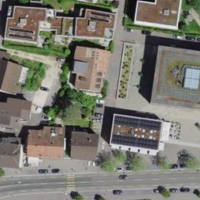
EUNIS habitat code: 54
Species observed at this site:
Aphrophora alni
Chiasmia clathrata
Spinus spinus
Centranthus ruber
Erithacus rubecula
Ebrechtella tricuspidata
Polygonia c-album
Porcellio scaber
Nomophila noctuella
Clogmia albipunctatus
Pyrrhula pyrrhula
Carcharodus alceae
Bombus terrestris
Cosmia trapezina
Bombus hypnorum
Prunella vulgaris
Motacilla alba
Diurnea fagella
Merodon equestris
Harpella forficella
Prunella modularis
Maniola jurtina
Drilus flavescens
Hemaris fuciformis
Pararge aegeria
Lasiocampa quercus
Cardamine pratensis
Chelidonium majus
Crocus tommasinianus
Pyrrhosoma nymphula
Gomphocerippus rufus
Plodia interpunctella
Osmia cornuta
Ficedula hypoleuca
Misumena vatia
Gonocerus acuteangulatus
Colias croceus
Streptopelia decaocto
Carduelis carduelis
Operophtera brumata
Tettigonia viridissima
Chrysis ignita
Anguis fragilis
Tulipa saxatilis
Corvus corone
Narcissus pseudonarcissus
Leptoglossus occidentalis
Sceliphron curvatum
Pyrausta despicata
Galeruca tanaceti
Erinaceus europaeus
Colias hyale
Hemipenthes maura
Euplagia quadripunctaria
Fritillaria meleagris
Eryngium campestre
Corvus corax
Podarcis muralis
Sturnus vulgaris
Lasiommata megera
Corvus frugilegus
Turdus merula
Pisaura mirabilis
Bellis perennis
Turdus pilaris
Calliphora vicina
Thaumetopoea processionea
Regulus regulus
Leucojum vernum
Anax imperator
Ectophasia crassipennis
Aphantopus hyperantus
Turdus viscivorus
Buteo buteo
Autographa gamma
Issus coleoptratus
Dendrocoptes medius
Pyronia tithonus
Aglais urticae
Picus viridis
Galanthus nivalis
Ixodes ricinus
Episyrphus balteatus
Tandonia budapestensis
Picus canus
Lycaena phlaeas
Cantharis rustica
Pieris mannii
Yponomeuta evonymella
Pieris napi
Pieris rapae
Helophilus pendulus
Pieris brassicae
Accipiter nisus
Alcedo atthis
Helix pomatia
Lucanus cervus
Aglais io
Aegithalos caudatus
Jynx torquilla
Sylvia atricapilla
Poecile palustris
Idaea fuscovenosa
Periparus ater
Pholidoptera griseoaptera
Forficula auricularia
Martes foina
Cyanistes caeruleus
Lophophanes cristatus
Chloris chloris
Passer domesticus
Tillus elongatus
Passer montanus
Papilio machaon
Vanessa cardui
Milvus migrans
Milvus milvus
Xanthorhoe ferrugata
Phylloscopus trochilus
Sciurus vulgaris
Allium ursinum
Eupeodes corollae
Ligdia adustata
Limax maximus
Argynnis paphia
Xylocopa violacea
Grapsus albolineatus
Strix aluco
Eupsilia transversa
Phylloscopus collybita
Coenonympha pamphilus
Deilephila porcellus
Carpocoris fuscispinus
Opisthograptis luteolata
Harmonia quadripunctata
Andrena vaga
Stictocephala bisonia
Halictus scabiosae
Sitta europaea
Deilephila elpenor
Phaneroptera nana
Falco tinnunculus
Dolycoris baccarum
Peribatodes rhomboidaria
Gonepteryx rhamni
Mustela erminea
Anas platyrhynchos
Syricoris lacunana
Cyaniris semiargus
Lymantria monacha
Dicranopalpus ramosus
Regulus ignicapilla
Amblyptilia acanthadactyla
Anthocharis cardamines
Phaneroptera falcata
Colotois pennaria
Issoria lathonia
Polyommatus icarus
Amphipyra pyramidea
Ciconia ciconia
Thymelicus sylvestris
Lygus pratensis
Eurydema oleracea
Eurydema ornata
Asio otus
Polistes dominula
Celastrina argiolus
Capreolus capreolus
Noctua comes
Lepisma saccharinum
Coreus marginatus
Ichthyosaura alpestris
Vespa crabro
Phragmatobia fuliginosa
Vanessa atalanta
Dryocopus martius
Phoenicurus ochruros
Phoenicurus phoenicurus
Troglodytes troglodytes
Sarcophaga carnaria
Graphocephala fennahi
Meles meles
Idaea rusticata
Aeshna cyanea
Hofmannophila pseudospretella
Lamprocapnos spectabilis
Sympetrum striolatum
Coccothraustes coccothraustes
Delichon urbicum
Thecla betulae
Certhia brachydactyla
Adalia decempunctata
Bufo bufo
Turdus philomelos
Falco subbuteo
Dendrocopos major
Bombus pratorum
Nymphalis polychloros
Panorpa communis
Vulpes vulpes
Pica pica
Garrulus glandarius
Rana temporaria
Corizus hyoscyami
Udea fulvalis
Grus grus
Araschnia levana
Motacilla cinerea
Macroglossum stellatarum
Amphimallon solstitiale
Fringilla coelebs
Felis catus
Columba palumbus
Fringilla montifringilla
Parus major
Oedemera nobilis
Hesperis matronalis